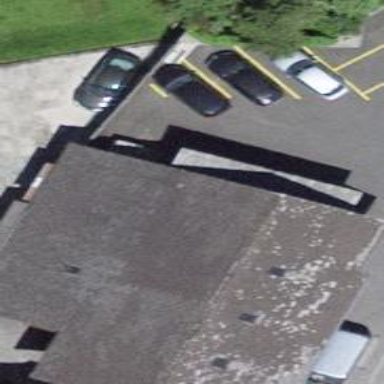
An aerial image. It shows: Warehouse building.